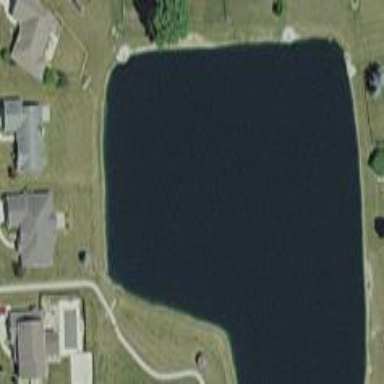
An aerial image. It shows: Pond with natural water.